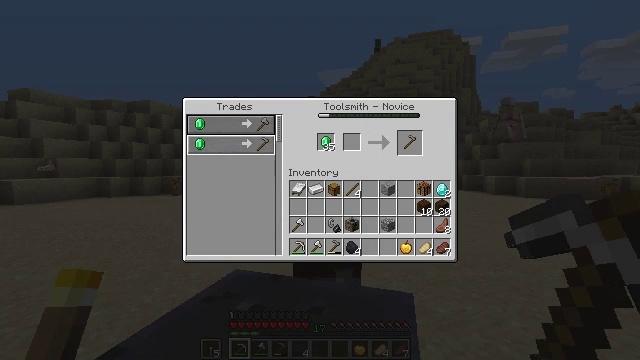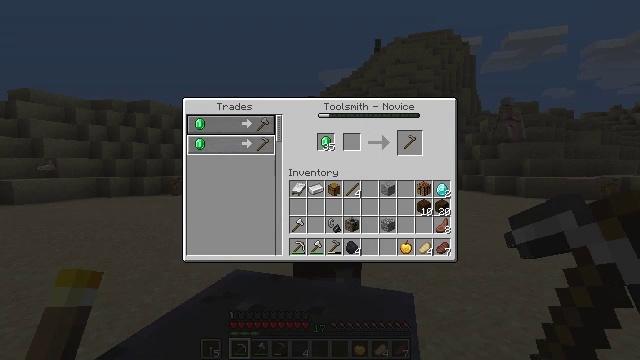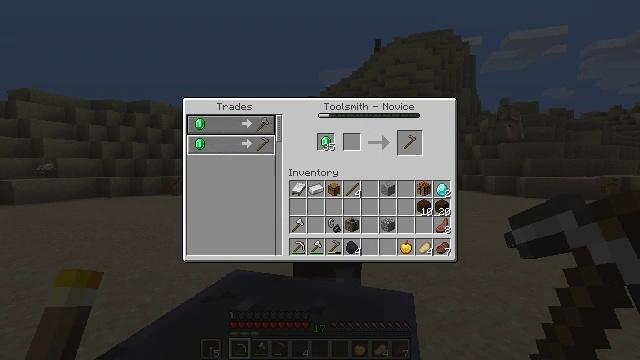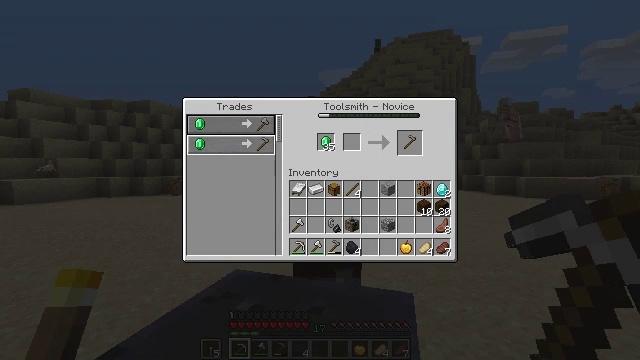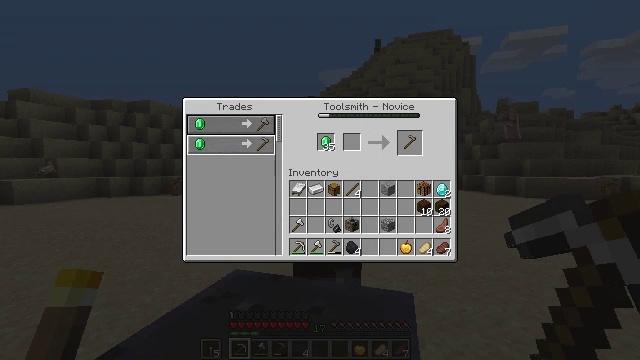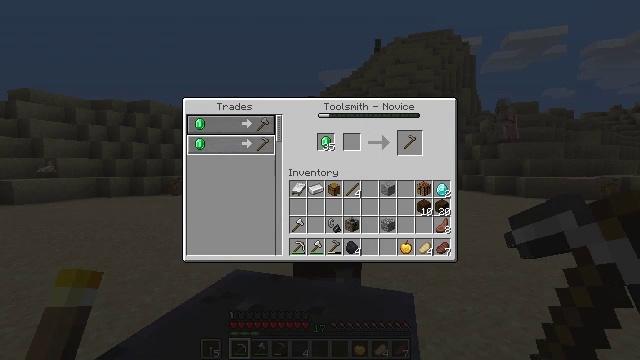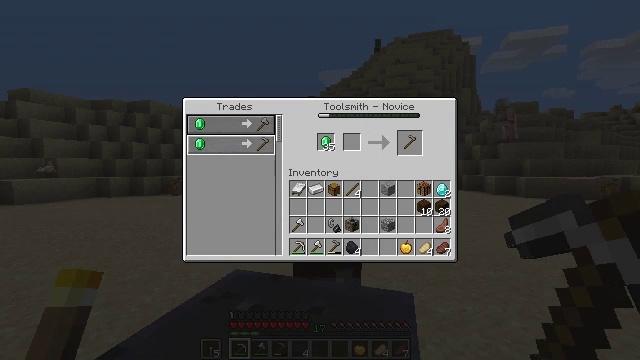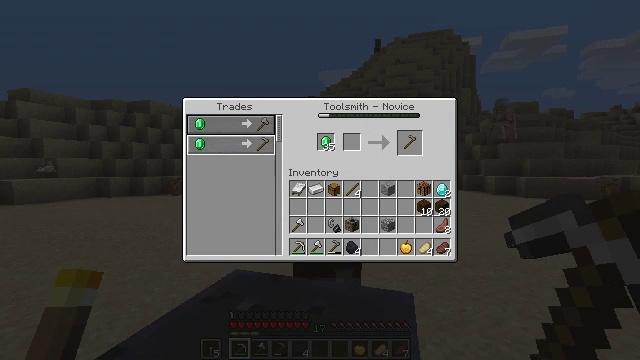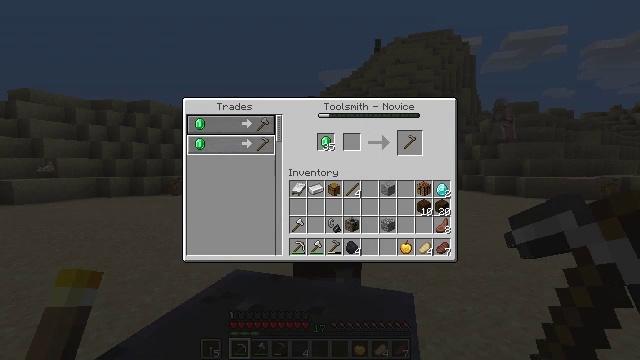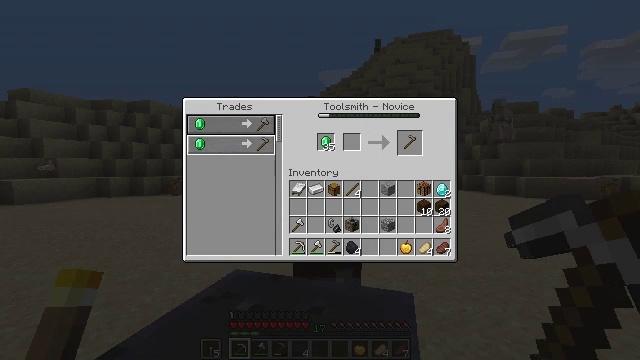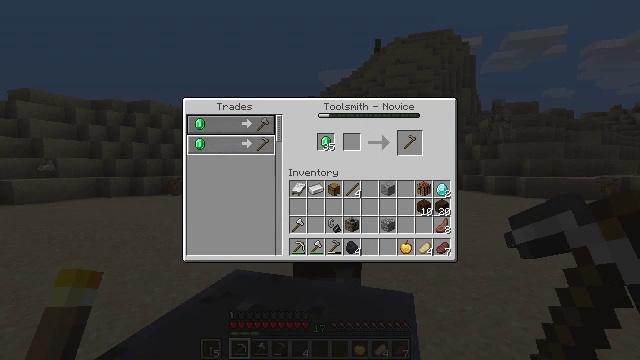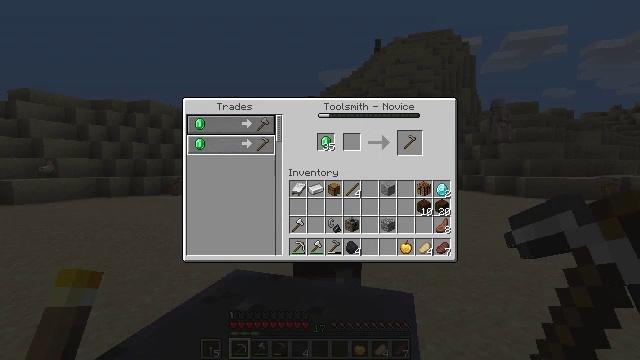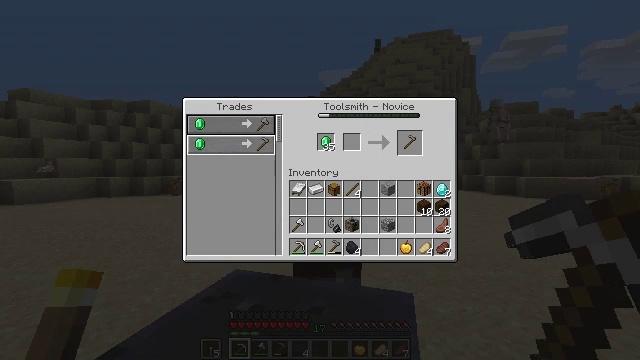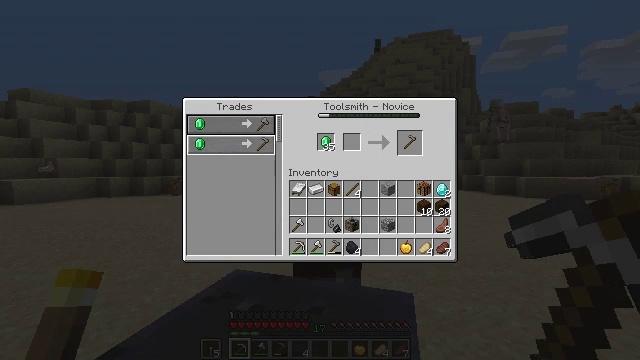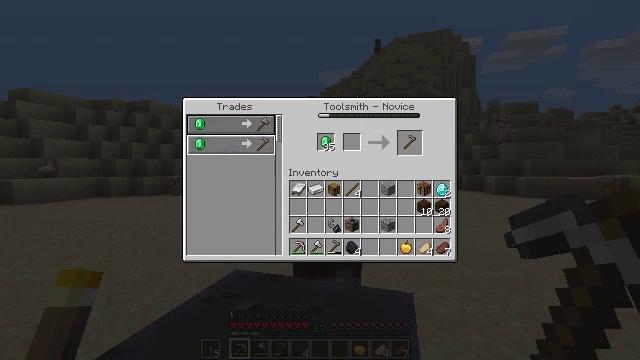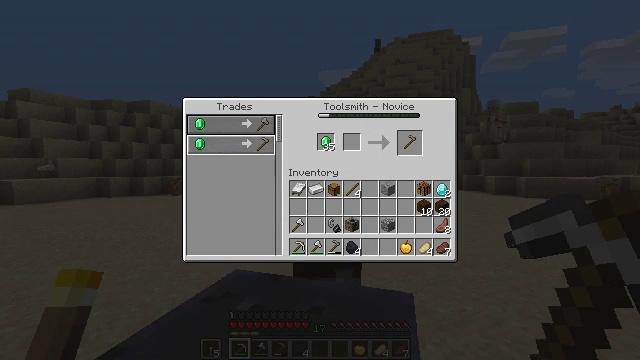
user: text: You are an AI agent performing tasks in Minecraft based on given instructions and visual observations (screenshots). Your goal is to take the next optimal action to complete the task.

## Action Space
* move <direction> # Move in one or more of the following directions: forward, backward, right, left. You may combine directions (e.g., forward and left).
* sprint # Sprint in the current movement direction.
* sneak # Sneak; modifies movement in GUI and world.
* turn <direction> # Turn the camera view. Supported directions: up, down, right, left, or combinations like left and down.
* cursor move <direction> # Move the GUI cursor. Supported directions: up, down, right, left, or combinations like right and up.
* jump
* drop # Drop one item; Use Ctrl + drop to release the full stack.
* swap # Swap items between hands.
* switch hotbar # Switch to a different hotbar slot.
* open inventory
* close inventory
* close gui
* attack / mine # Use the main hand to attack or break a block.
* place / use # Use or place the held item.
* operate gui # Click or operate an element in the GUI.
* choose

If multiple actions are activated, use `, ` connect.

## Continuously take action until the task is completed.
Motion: motion action
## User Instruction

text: Gather the smithing table into your inventory.
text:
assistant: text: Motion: operate gui
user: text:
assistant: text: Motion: no_op
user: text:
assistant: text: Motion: no_op
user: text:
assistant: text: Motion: no_op
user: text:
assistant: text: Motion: no_op
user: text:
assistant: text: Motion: no_op
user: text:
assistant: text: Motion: no_op
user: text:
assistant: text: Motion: no_op
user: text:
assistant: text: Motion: no_op
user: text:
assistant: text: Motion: no_op
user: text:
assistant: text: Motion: no_op
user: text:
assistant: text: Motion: no_op
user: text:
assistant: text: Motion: no_op
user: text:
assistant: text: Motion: no_op
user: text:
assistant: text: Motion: no_op
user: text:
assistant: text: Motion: no_op
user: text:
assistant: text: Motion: no_op
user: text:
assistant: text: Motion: no_op
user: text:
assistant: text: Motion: no_op
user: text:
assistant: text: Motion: no_op
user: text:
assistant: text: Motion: no_op
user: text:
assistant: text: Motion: no_op
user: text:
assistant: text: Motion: no_op
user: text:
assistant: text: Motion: no_op
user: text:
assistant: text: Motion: no_op
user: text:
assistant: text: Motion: no_op
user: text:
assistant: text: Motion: no_op
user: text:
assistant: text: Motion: no_op
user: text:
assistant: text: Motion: no_op
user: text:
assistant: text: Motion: no_op